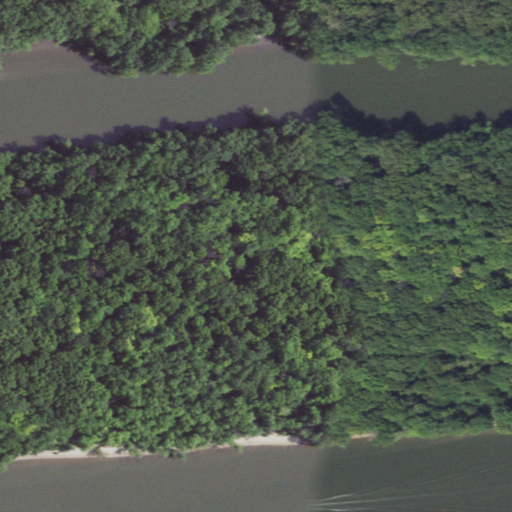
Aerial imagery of island in Illinois named Sugar Island containing woody wetlands, open water, and herbaceous wetlands